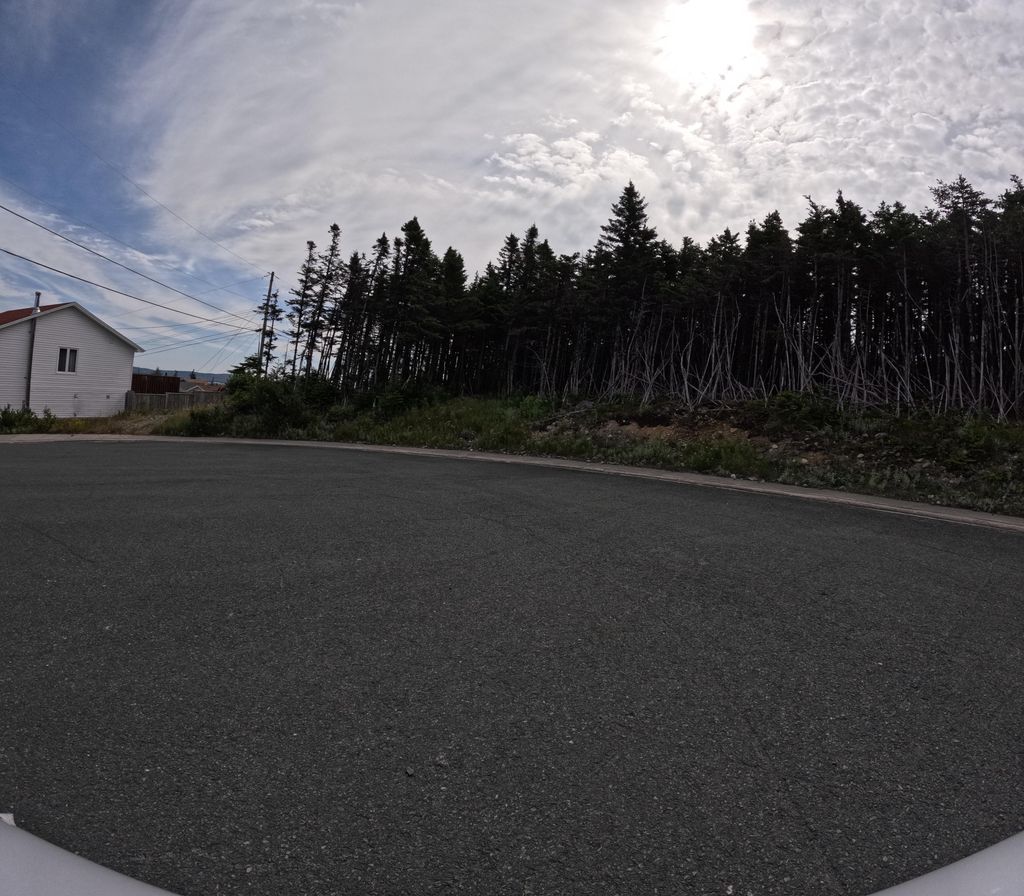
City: st_johns